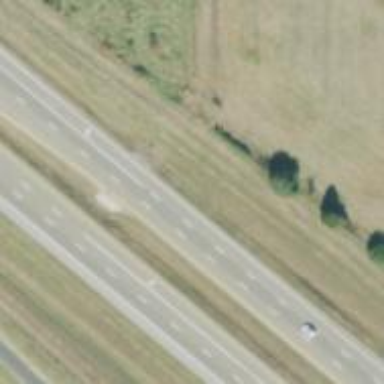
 designated as trunk highway. It is dual carriageway."